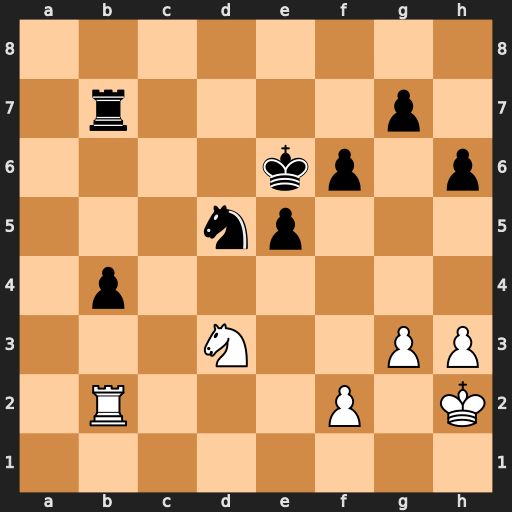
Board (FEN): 8/1r4p1/4kp1p/3np3/1p6/3N2PP/1R3P1K/8
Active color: w
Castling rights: -
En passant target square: -
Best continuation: Nc5+ Kd6 Nxb7+